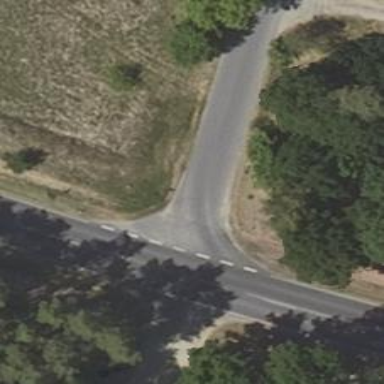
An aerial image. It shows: Asphalt service road.